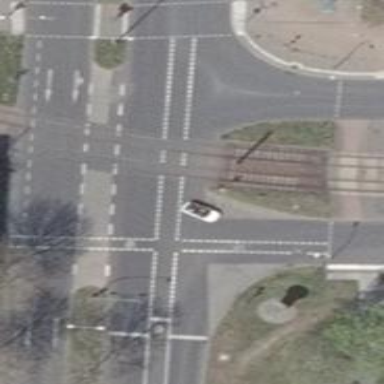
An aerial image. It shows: Tram level crossing with traffic signals.